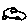
Label: car